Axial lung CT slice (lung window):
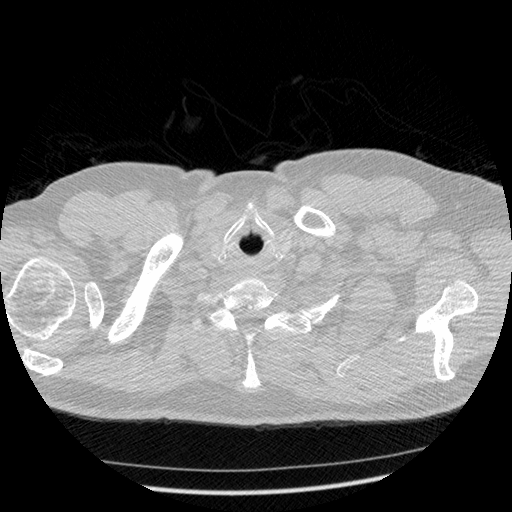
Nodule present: no